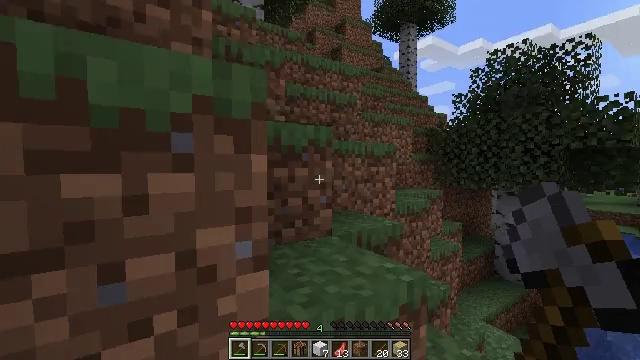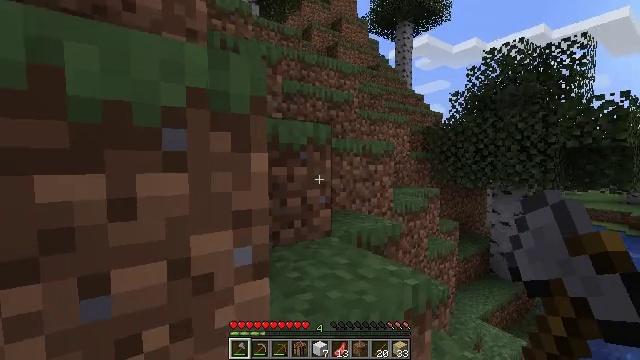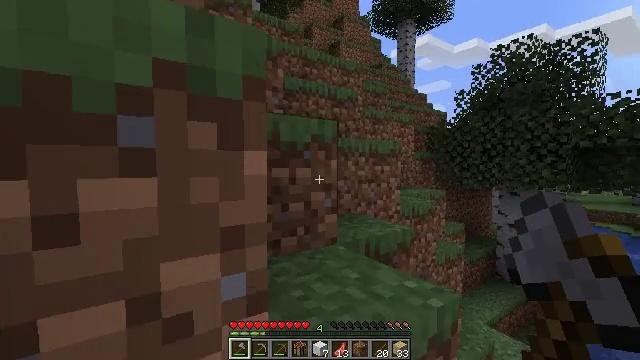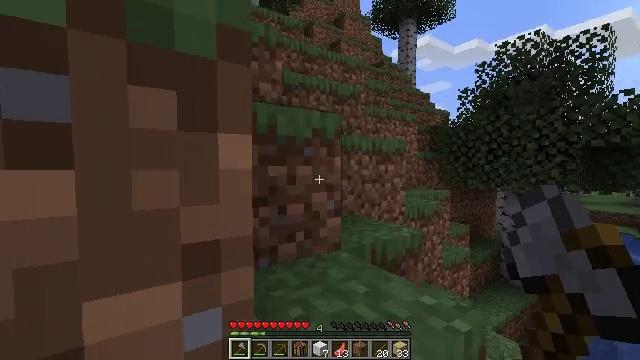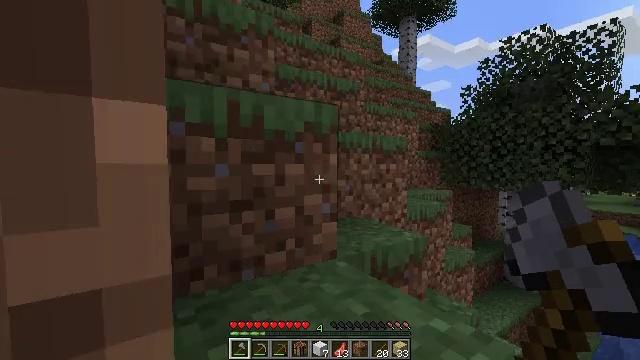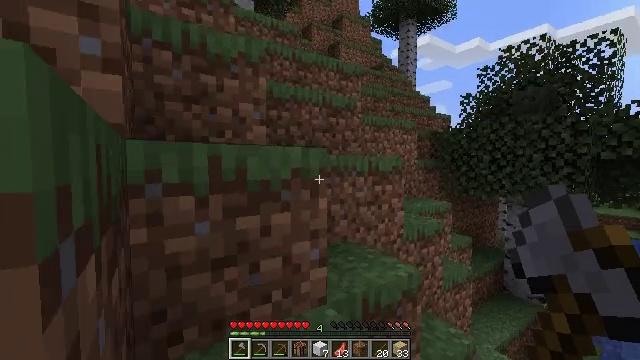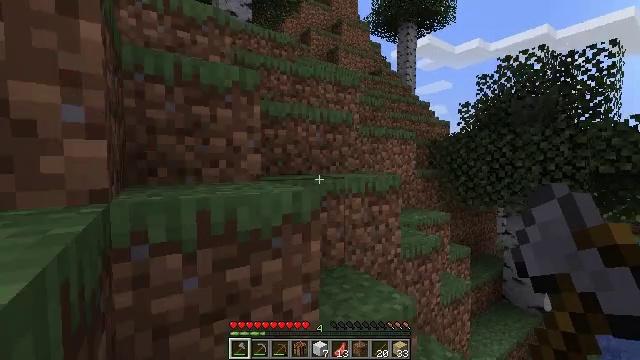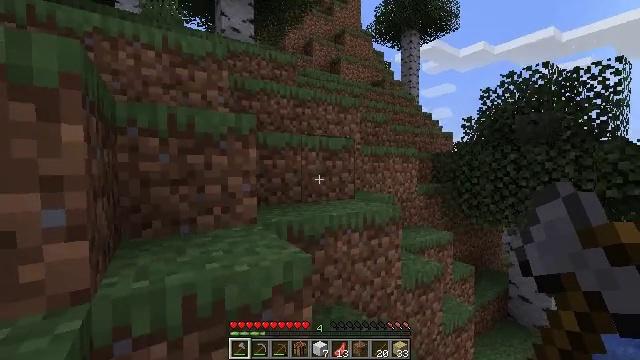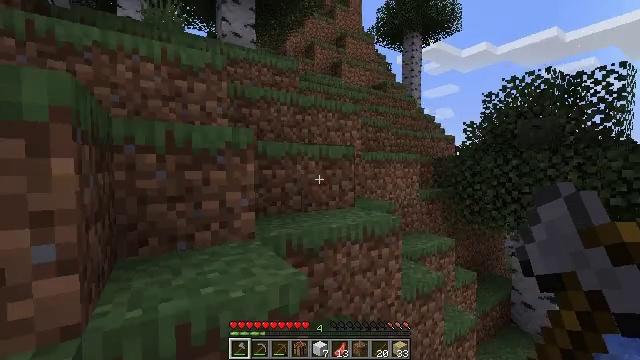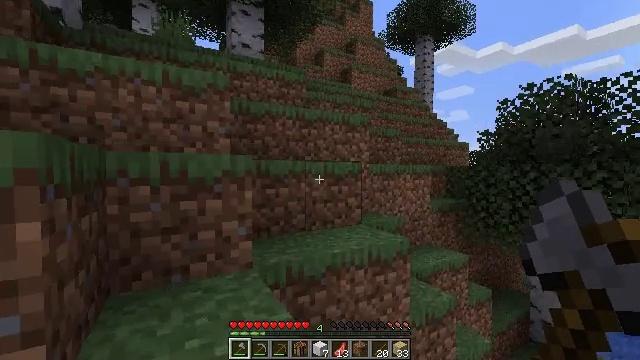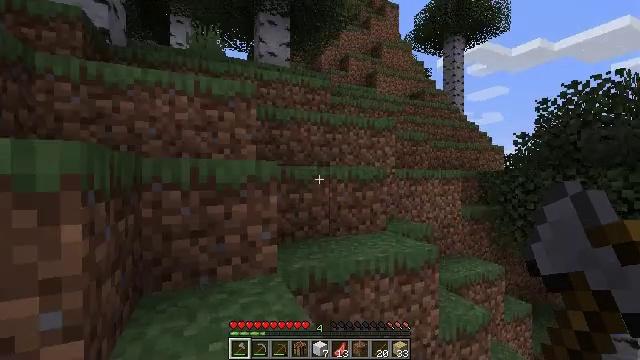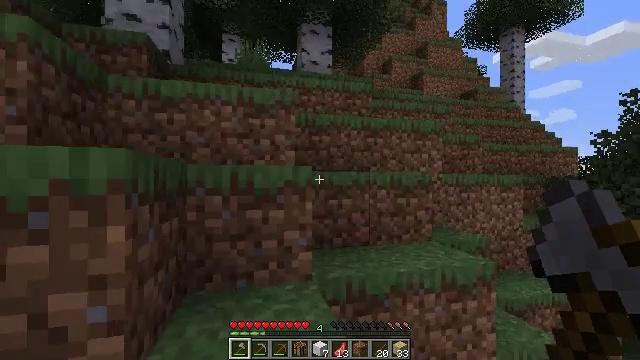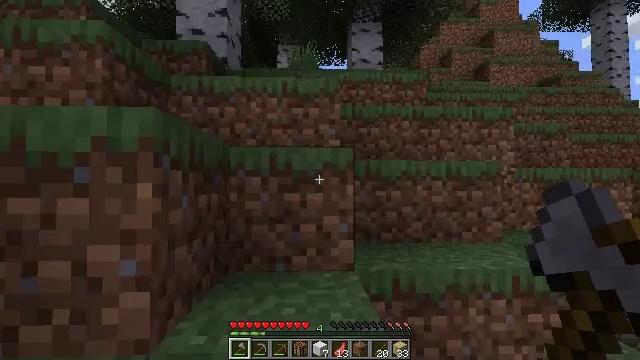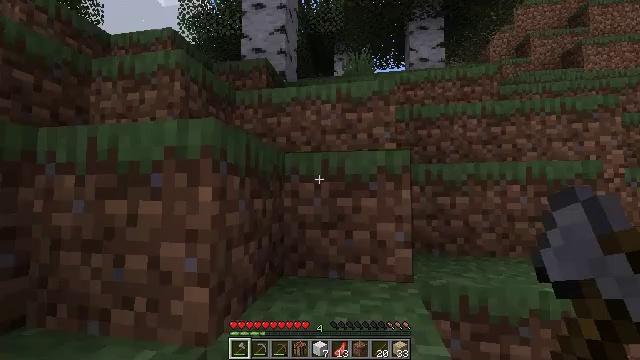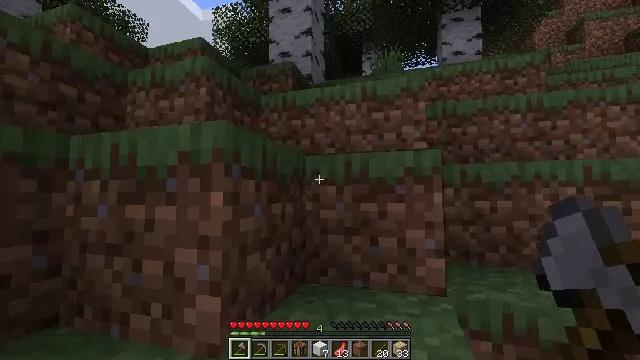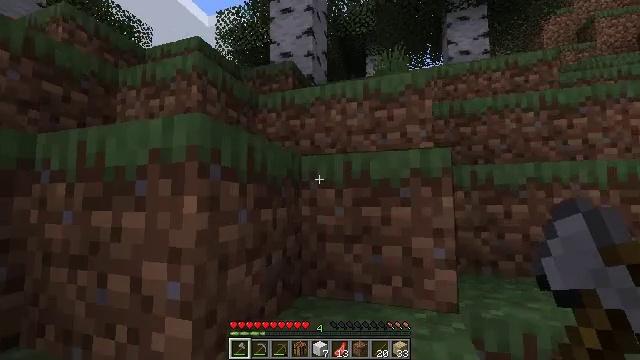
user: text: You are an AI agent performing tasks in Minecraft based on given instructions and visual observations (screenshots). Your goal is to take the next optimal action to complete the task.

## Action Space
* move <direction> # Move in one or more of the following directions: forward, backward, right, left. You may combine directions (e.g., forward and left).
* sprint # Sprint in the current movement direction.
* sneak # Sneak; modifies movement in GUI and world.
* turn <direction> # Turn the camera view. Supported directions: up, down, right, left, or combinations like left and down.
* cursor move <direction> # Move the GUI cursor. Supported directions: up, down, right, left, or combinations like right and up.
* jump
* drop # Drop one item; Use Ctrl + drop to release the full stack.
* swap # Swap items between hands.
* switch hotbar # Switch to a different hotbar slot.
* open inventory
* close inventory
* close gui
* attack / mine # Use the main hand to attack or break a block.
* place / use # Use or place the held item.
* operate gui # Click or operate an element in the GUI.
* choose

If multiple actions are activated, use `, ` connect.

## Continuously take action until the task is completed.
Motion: motion action
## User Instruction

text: Harvest the rose bush for its flowers.
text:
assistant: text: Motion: move forward, turn right
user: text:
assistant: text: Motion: move forward
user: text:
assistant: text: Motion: move forward
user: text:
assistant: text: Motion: move forward
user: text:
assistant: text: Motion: move forward, jump
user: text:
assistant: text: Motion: move forward, jump
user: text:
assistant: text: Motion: move forward, jump
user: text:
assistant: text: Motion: move forward, jump
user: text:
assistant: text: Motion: move forward, turn left
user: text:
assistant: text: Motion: move forward, turn left and up
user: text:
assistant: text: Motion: move forward, turn left and up
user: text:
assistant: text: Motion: move forward, turn left and up
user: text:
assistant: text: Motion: move forward, turn left and up
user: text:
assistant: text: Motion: move forward, turn left
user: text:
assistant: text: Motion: move forward, turn left
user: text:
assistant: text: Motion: move forward, jump
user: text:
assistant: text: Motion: move forward, jump
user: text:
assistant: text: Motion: move forward, jump
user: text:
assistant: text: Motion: move forward, jump
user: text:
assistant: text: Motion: move forward
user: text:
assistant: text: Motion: move forward
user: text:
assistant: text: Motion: move forward, turn left
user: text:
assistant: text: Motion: move forward, turn left and down, jump
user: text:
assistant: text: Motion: move forward, turn left and down, jump
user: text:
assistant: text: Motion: move forward, turn left and down, jump
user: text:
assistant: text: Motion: move forward, turn left and down, jump
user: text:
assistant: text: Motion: move forward
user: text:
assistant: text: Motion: move forward
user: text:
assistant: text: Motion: move forward
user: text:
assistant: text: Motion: move forward